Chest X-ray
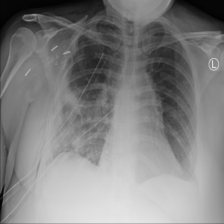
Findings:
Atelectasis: negative
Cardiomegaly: negative
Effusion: negative
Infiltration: positive
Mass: negative
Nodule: negative
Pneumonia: negative
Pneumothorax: negative
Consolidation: negative
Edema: negative
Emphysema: negative
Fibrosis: negative
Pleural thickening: negative
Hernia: negative